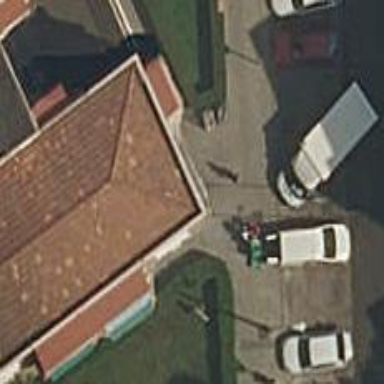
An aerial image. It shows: Supermarket.